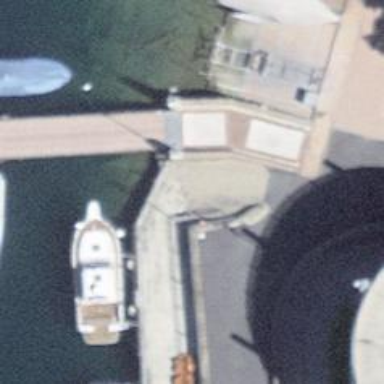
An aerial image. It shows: Man-made pier.